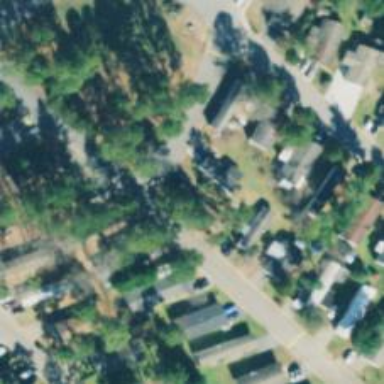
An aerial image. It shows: Residential road.